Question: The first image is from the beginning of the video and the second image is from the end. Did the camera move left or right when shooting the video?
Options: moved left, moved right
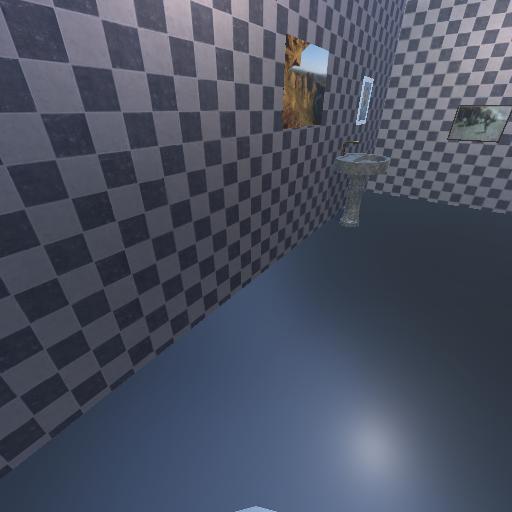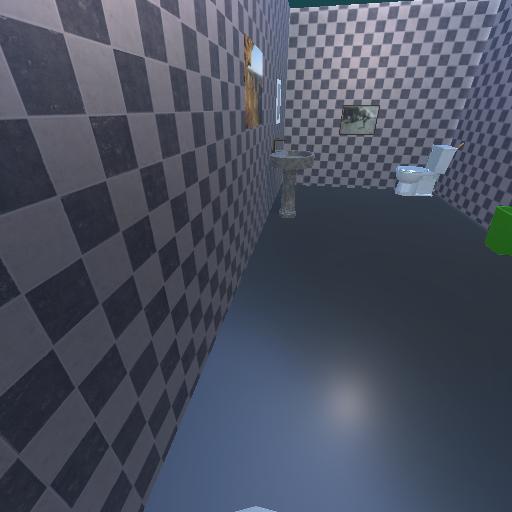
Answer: moved left